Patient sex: F
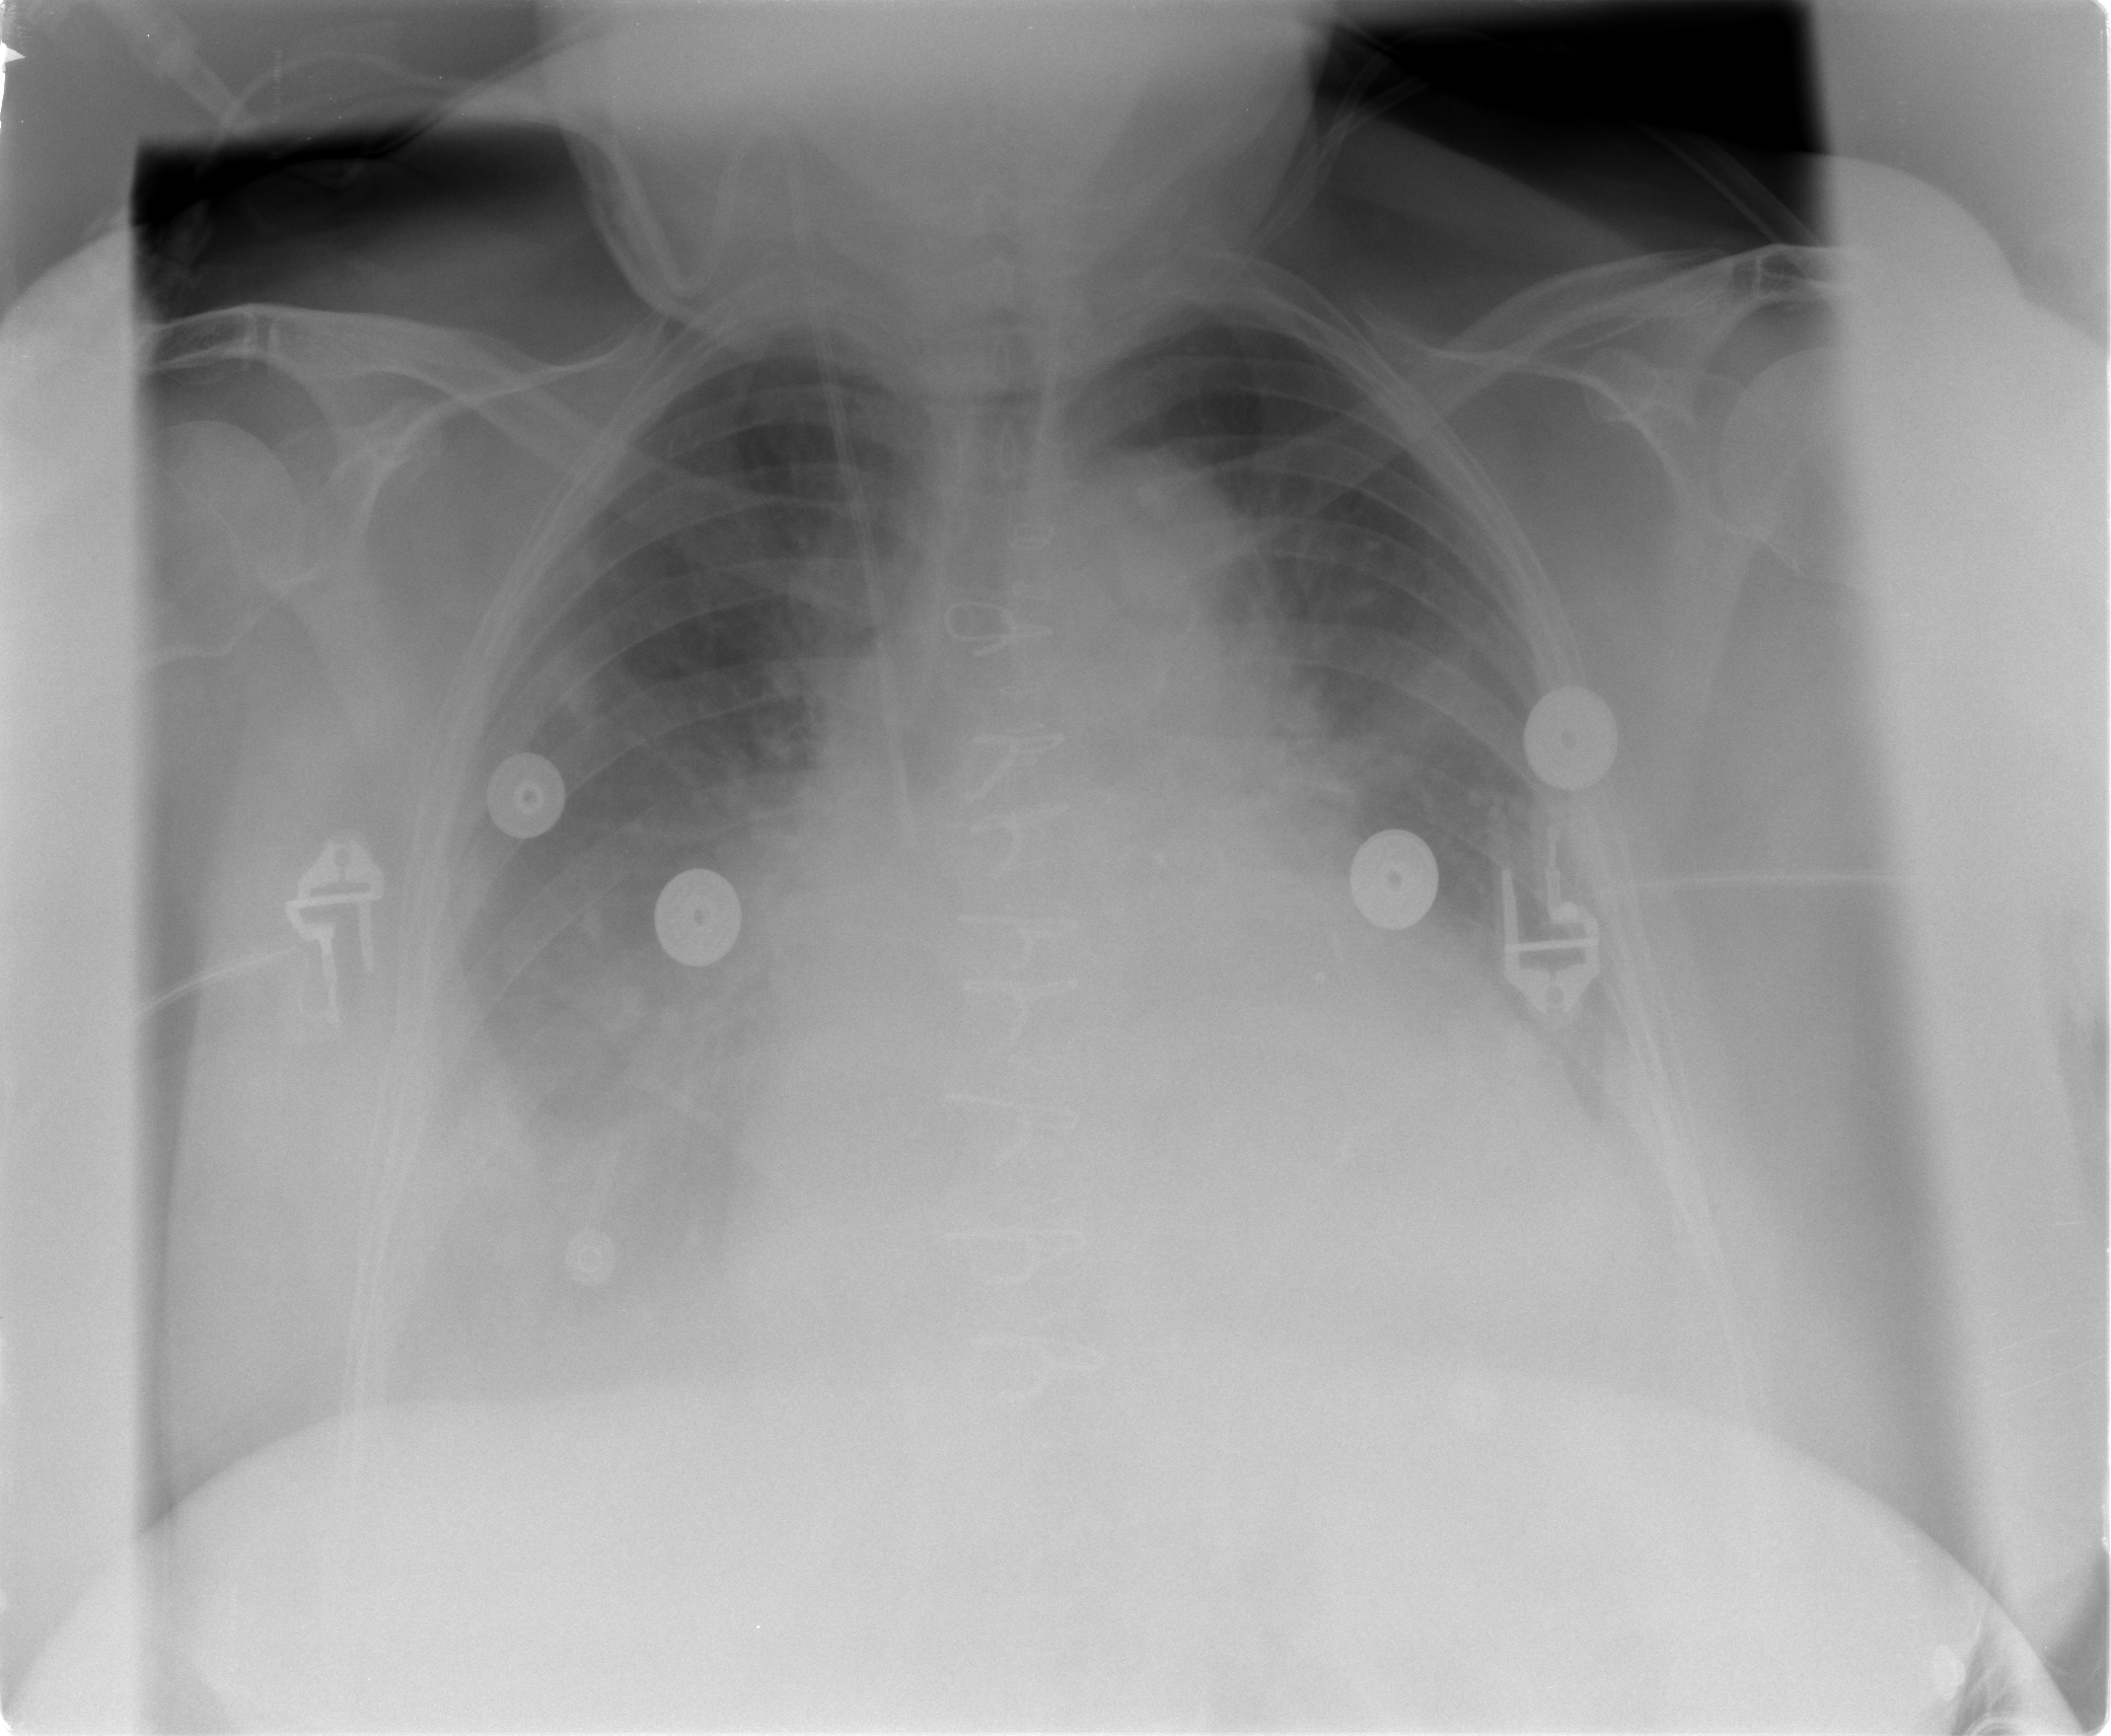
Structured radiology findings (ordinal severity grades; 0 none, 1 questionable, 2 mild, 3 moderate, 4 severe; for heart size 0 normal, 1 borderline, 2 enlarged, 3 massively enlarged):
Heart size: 2
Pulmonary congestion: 2
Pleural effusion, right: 2
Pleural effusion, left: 2
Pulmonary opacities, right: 0
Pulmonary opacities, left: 0
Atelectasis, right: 2
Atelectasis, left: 2